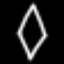
Label: diamond